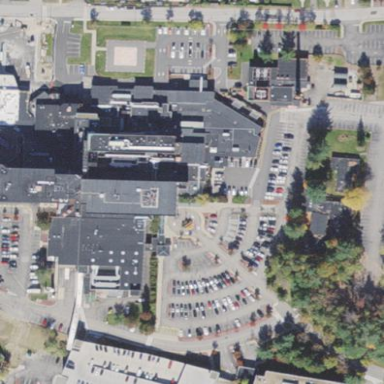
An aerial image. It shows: Healthcare facility identified as hospital.